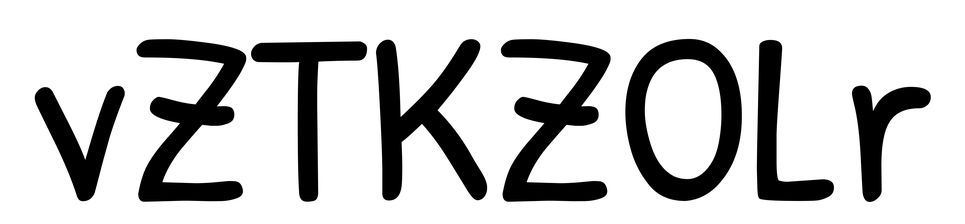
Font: PatrickHand-Regular